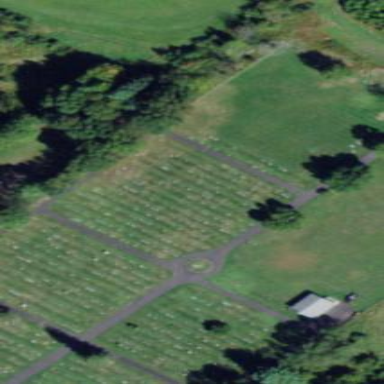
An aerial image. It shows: Cemetery.